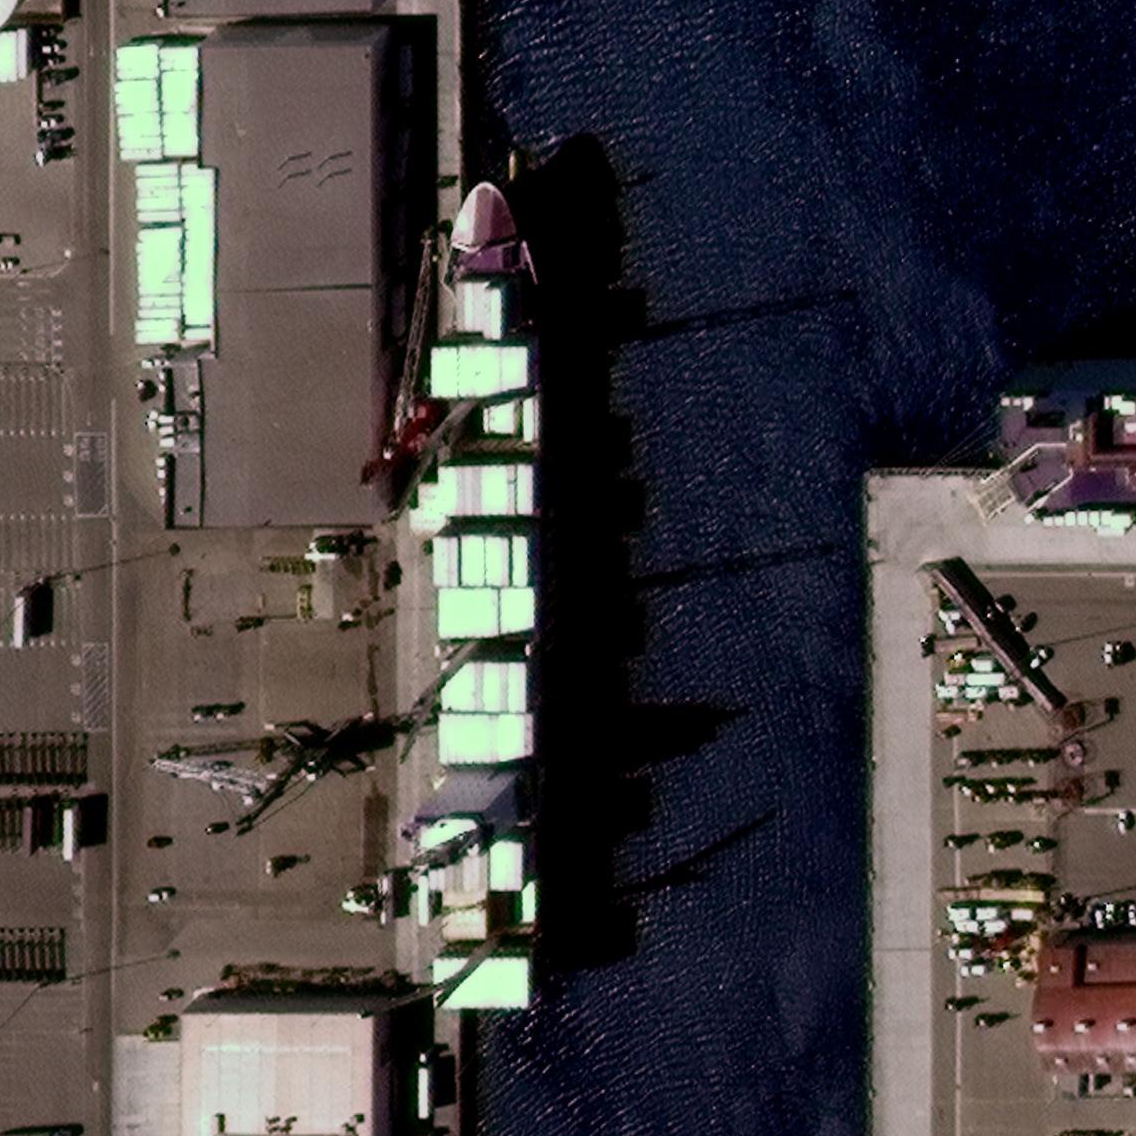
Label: Container_ship